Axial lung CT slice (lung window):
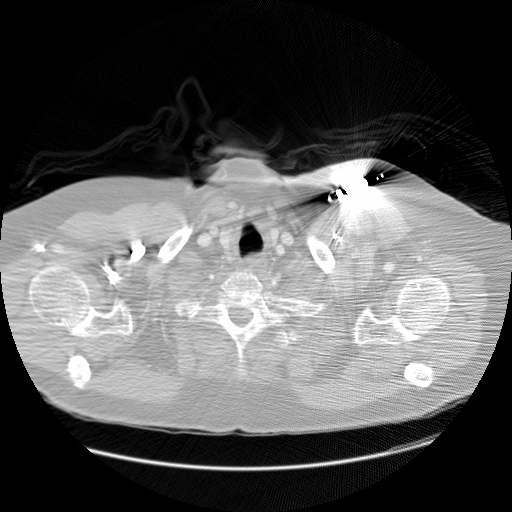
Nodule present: no